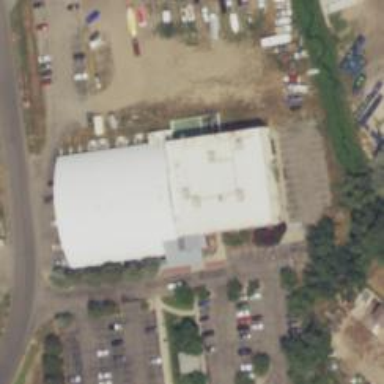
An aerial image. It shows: Fitness center building.